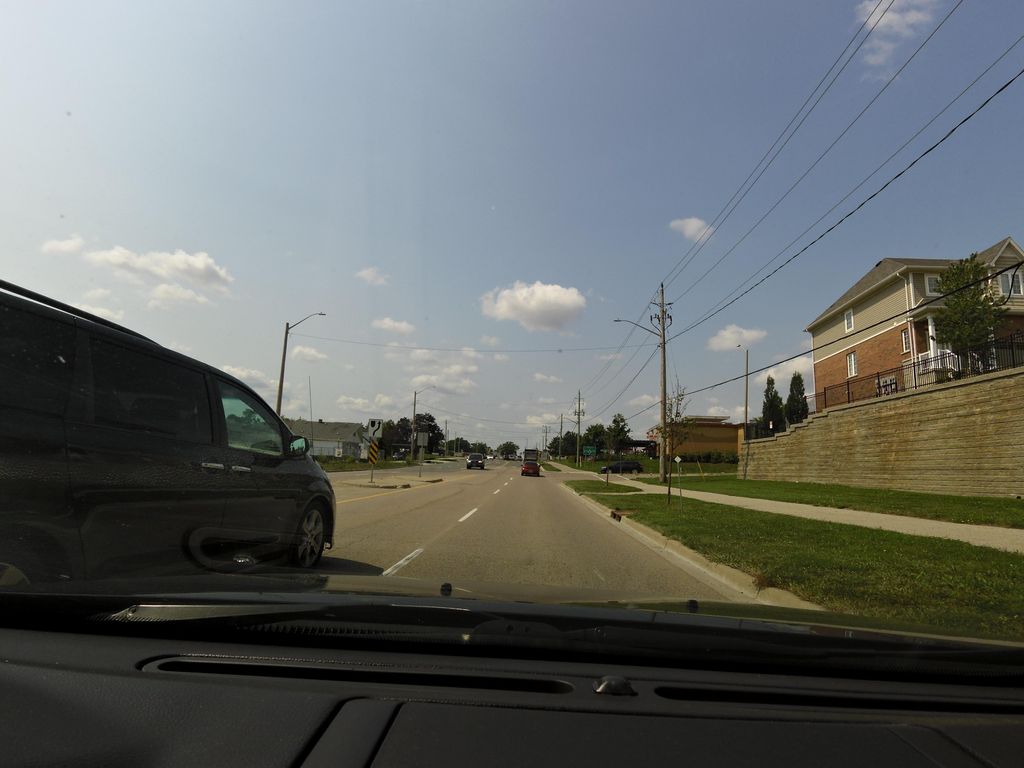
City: kitchener-waterloo